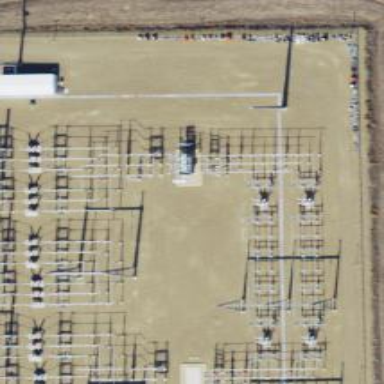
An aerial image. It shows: Switch for power supply.